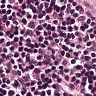
Metastatic tissue present: no